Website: macys
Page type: billing-address
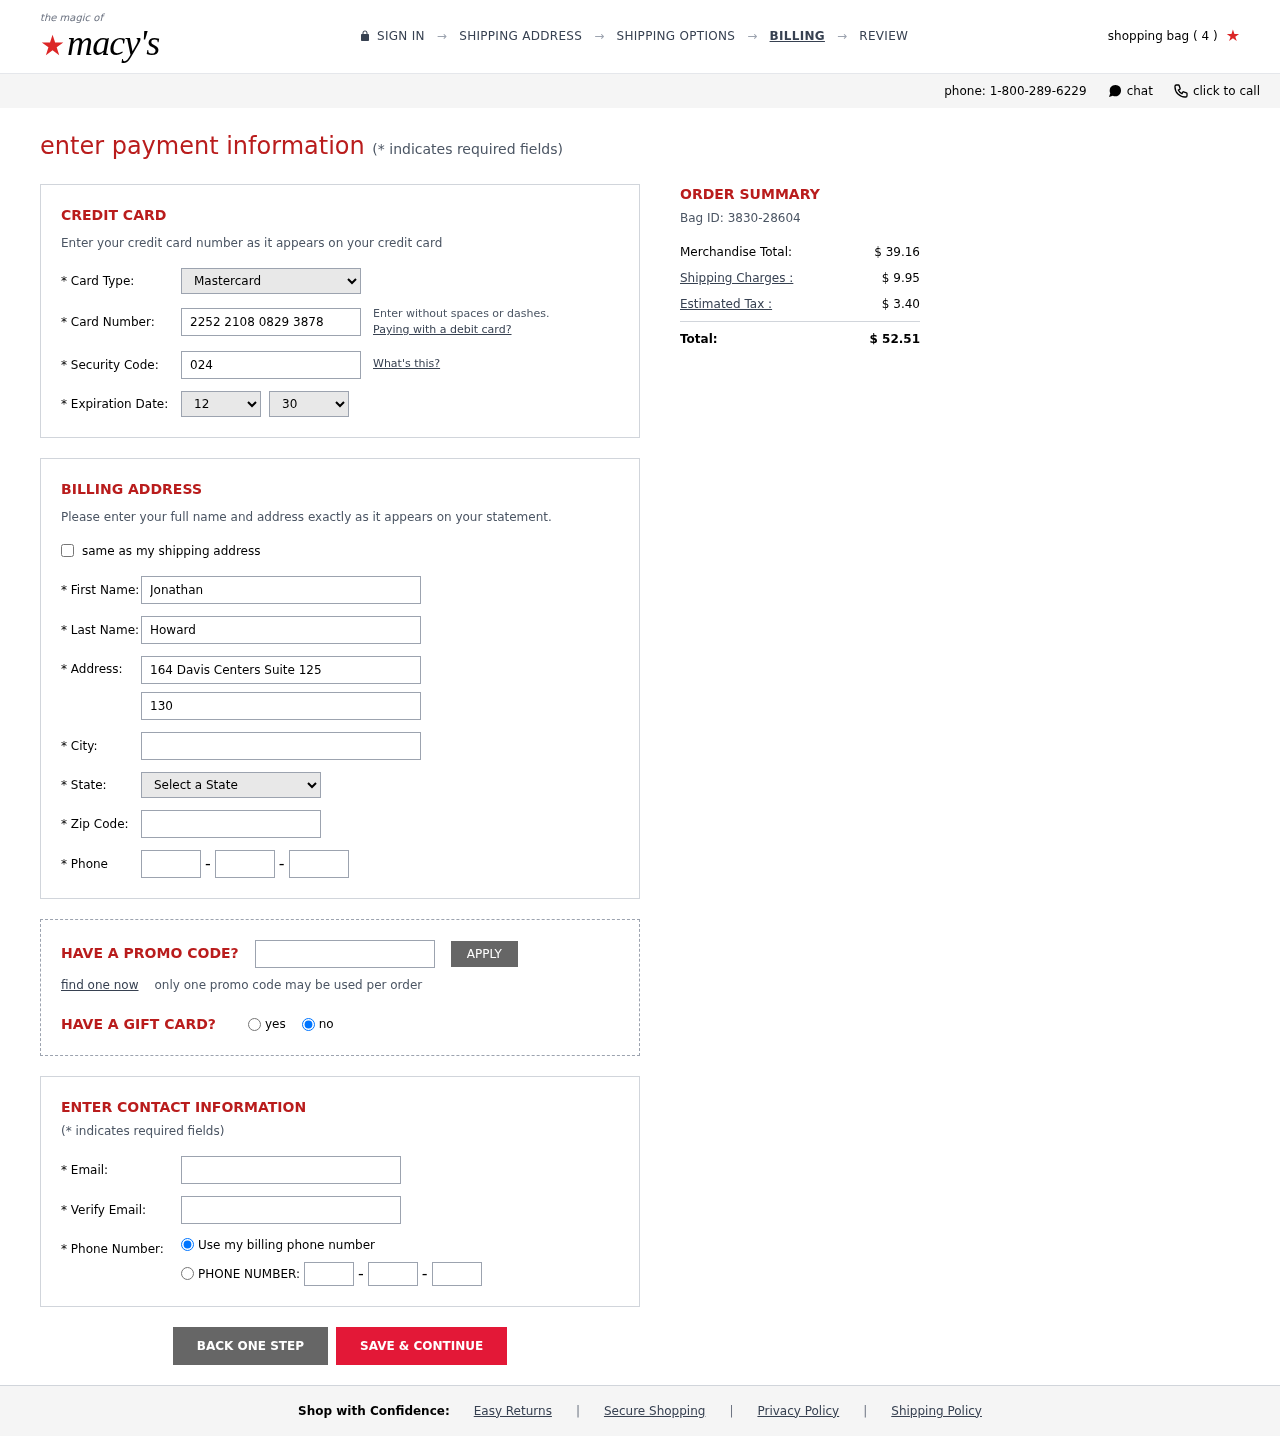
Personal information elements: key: PII_CARD_CVV
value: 024
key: PII_CARD_EXPIRY_MONTH
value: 12
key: PII_CARD_EXPIRY_YEAR
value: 30
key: PII_CARD_NUMBER
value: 2252 2108 0829 3878
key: PII_CARD_TYPE
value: Mastercard
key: PII_CITY
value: West Connie
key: PII_EMAIL
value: jhoward@hotmail.com
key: PII_FIRSTNAME
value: Jonathan
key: PII_LASTNAME
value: Howard
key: PII_PHONE_AREA
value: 474
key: PII_PHONE_PREFIX
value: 265
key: PII_PHONE_SUFFIX
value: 0324
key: PII_POSTCODE
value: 73384
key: PII_STATE_ABBR
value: NH
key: PII_STREET
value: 164 Davis Centers Suite 125
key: PII_STREET2
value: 130 Marcus Trace
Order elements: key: ORDER_NUM_ITEMS
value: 4
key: ORDER_ID
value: Bag ID: 3830-28604
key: ORDER_SUBTOTAL
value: $ 39.16
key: ORDER_SHIPPING_COST
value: $ 9.95
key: ORDER_TAX
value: $ 3.40
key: ORDER_TOTAL
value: $ 52.51